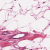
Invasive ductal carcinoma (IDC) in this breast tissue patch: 0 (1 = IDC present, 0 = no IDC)